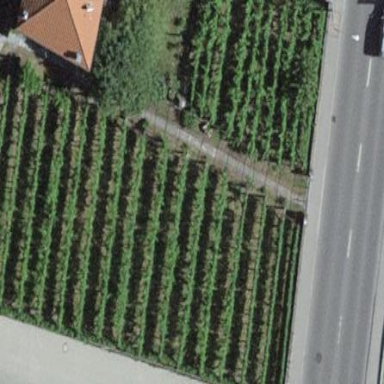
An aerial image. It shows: Vineyard.